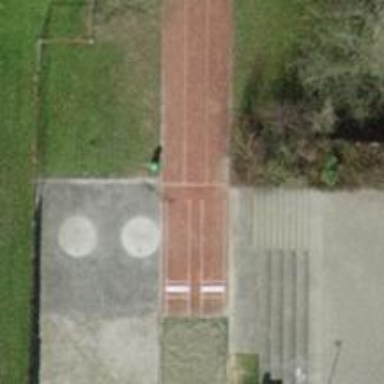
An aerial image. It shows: Concrete steps.